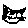
Label: cat